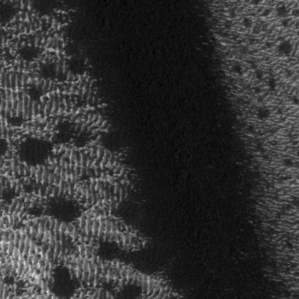
Label: frost